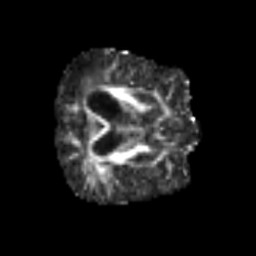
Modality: FA
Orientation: axial
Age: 66
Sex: female
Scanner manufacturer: siemens
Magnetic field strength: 3 T
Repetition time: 6.1 s
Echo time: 0.101 s